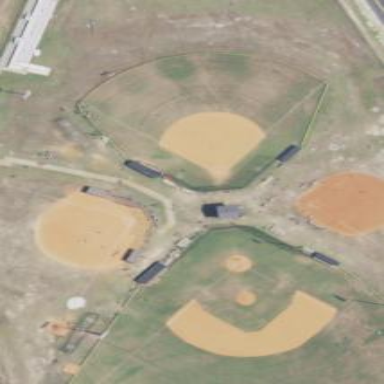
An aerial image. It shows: Softball pitch for leisure land activities.